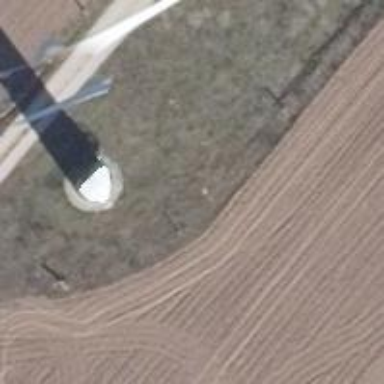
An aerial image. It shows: Wind generator using horizontal axis wind turbines.